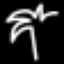
Label: palm tree